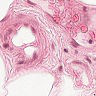
Metastatic tissue present: no